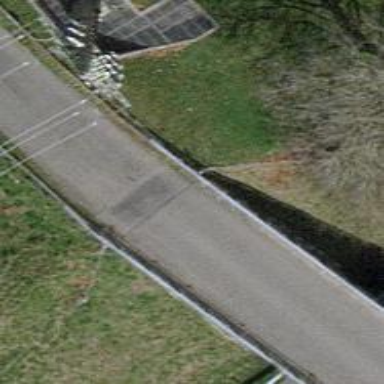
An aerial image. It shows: Unclassified road with opposite cycleway.